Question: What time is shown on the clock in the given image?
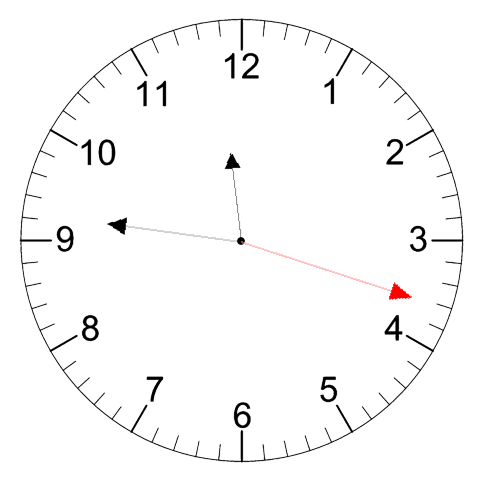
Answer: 11:46:18